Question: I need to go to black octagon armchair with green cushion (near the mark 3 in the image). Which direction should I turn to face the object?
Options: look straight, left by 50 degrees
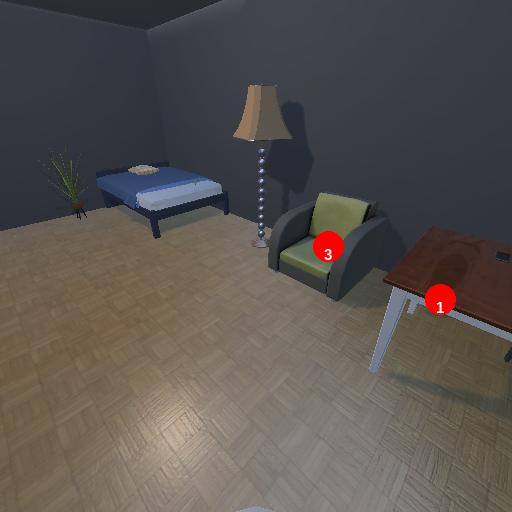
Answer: look straight